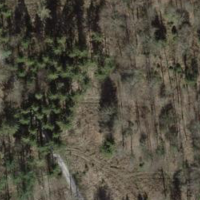
EUNIS habitat code: 41
Species observed at this site:
Corvus corone
Alcedo atthis
Sylvia borin
Aegithalos caudatus
Sylvia atricapilla
Spinus spinus
Poecile palustris
Larus michahellis
Cygnus olor
Ardea alba
Erithacus rubecula
Cuculus canorus
Phoenicurus ochruros
Certhia familiaris
Corvus corax
Tringa nebularia
Periparus ater
Cyanistes caeruleus
Riparia riparia
Sturnus vulgaris
Chloris chloris
Larus canus
Troglodytes troglodytes
Corvus frugilegus
Passer domesticus
Mareca penelope
Turdus merula
Spatula clypeata
Mareca strepera
Milvus migrans
Milvus milvus
Mergus merganser
Turdus pilaris
Regulus regulus
Motacilla alba
Delichon urbicum
Tachybaptus ruficollis
Certhia brachydactyla
Podiceps cristatus
Turdus philomelos
Fulica atra
Anas crecca
Emberiza citrinella
Dendrocopos major
Turdus viscivorus
Buteo buteo
Chroicocephalus ridibundus
Phylloscopus collybita
Gallinula chloropus
Dendrocoptes medius
Pica pica
Sitta europaea
Garrulus glandarius
Columba livia
Falco tinnunculus
Picus viridis
Grus grus
Motacilla cinerea
Anas platyrhynchos
Accipiter gentilis
Aythya ferina
Streptopelia decaocto
Aythya fuligula
Fringilla coelebs
Regulus ignicapilla
Coloeus monedula
Carduelis carduelis
Columba palumbus
Phalacrocorax carbo
Dryobates minor
Parus major
Anser anser
Ciconia ciconia